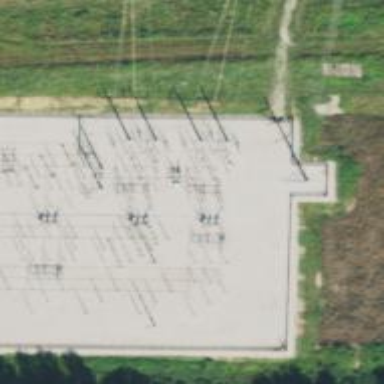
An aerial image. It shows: Switch used for power control.